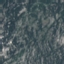
Label: HerbaceousVegetation